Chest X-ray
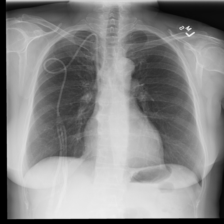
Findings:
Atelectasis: negative
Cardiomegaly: negative
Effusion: negative
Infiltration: negative
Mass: negative
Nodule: negative
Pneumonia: negative
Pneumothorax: negative
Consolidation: negative
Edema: negative
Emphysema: negative
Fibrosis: negative
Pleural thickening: negative
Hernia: negative